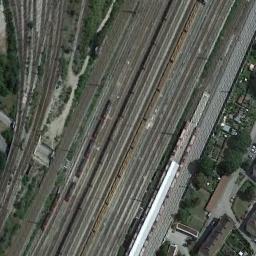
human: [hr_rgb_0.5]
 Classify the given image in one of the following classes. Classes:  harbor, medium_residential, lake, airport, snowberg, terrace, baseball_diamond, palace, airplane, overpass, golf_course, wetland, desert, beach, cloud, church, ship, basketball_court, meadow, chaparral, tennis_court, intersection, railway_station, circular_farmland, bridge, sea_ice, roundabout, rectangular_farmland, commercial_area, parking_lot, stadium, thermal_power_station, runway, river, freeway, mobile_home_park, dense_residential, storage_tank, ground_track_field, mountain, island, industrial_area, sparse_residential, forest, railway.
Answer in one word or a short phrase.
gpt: railway